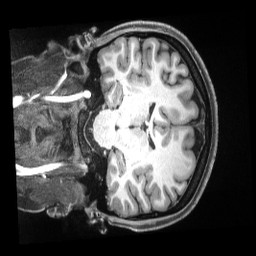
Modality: T1w
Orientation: coronal
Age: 19
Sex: female
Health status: ill
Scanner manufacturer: siemens
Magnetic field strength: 3 T
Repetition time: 2.5 s
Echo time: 0.00181 s